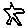
Label: star